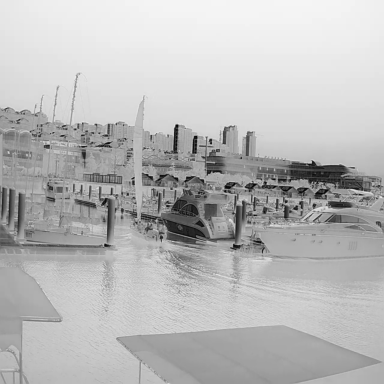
There are three sailboats in the infrared image.